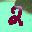
Label: 2